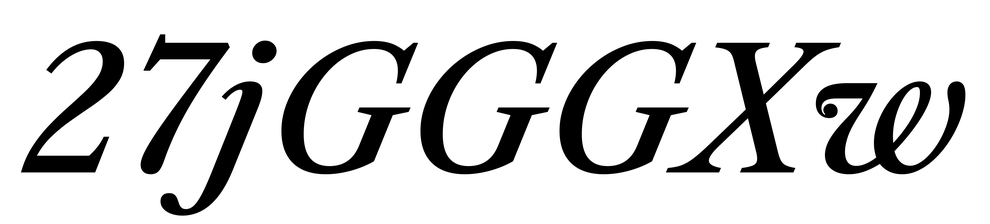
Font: LibreCaslonText-Italic_Medium_Italic